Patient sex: F
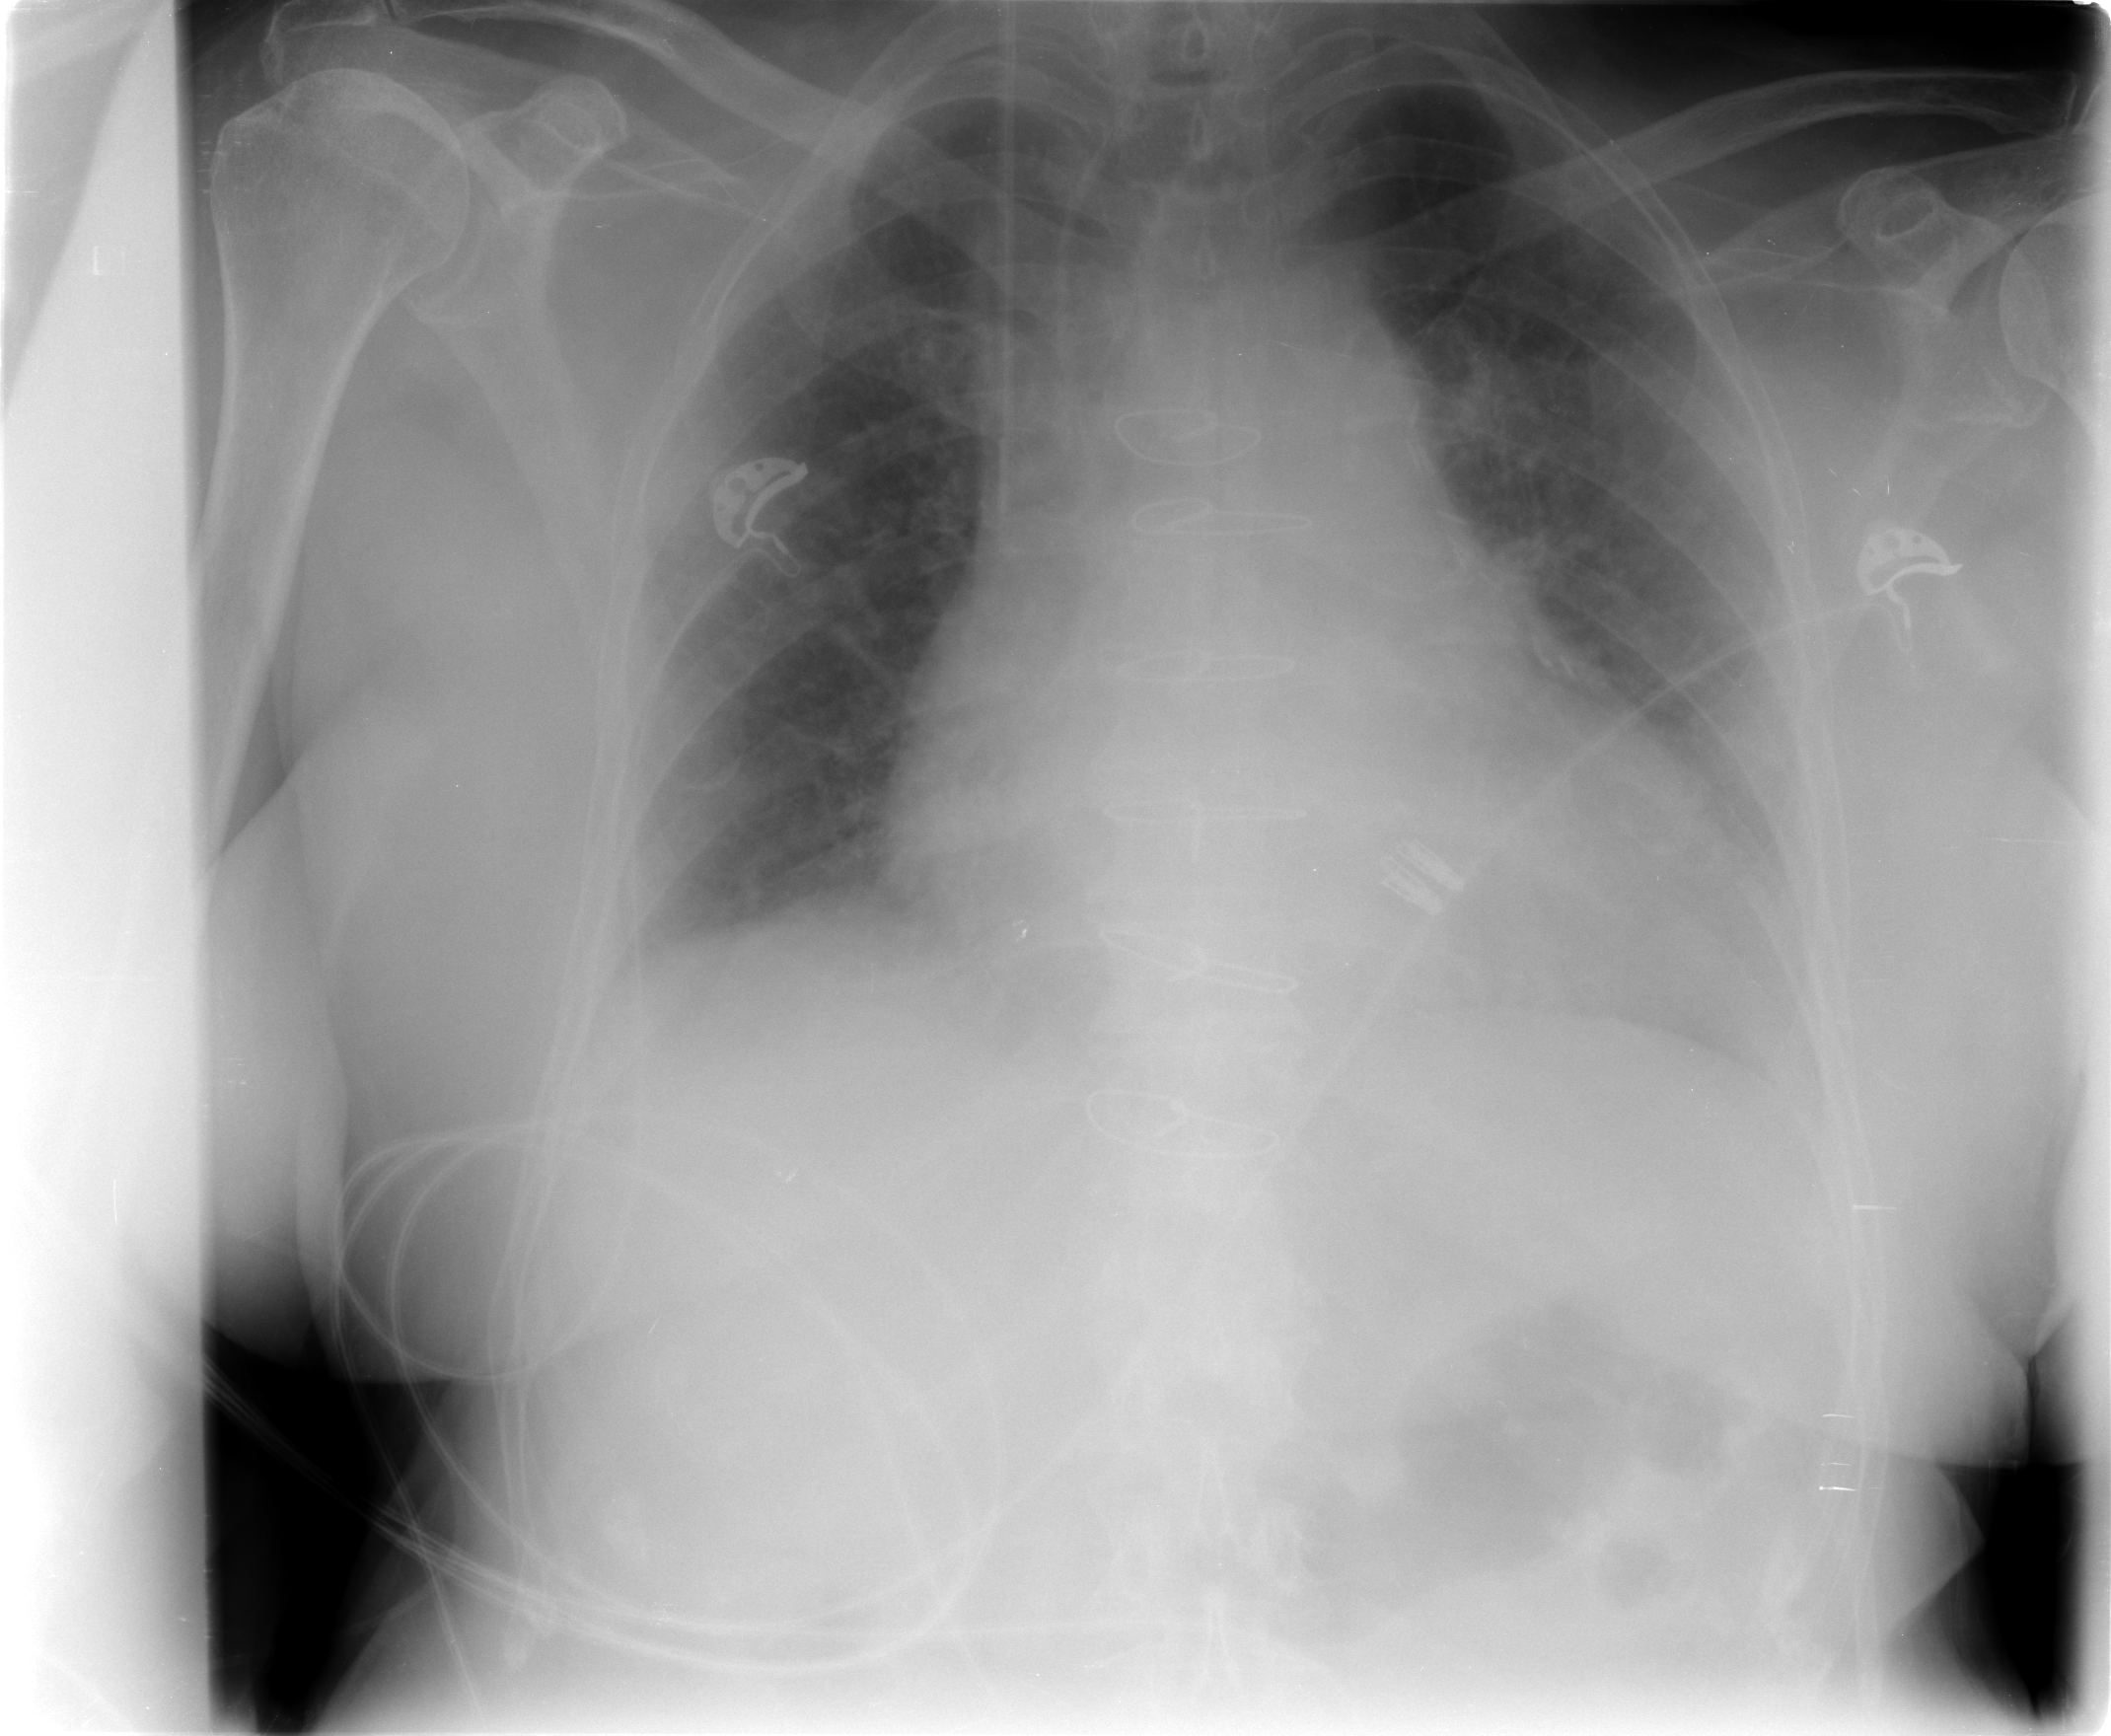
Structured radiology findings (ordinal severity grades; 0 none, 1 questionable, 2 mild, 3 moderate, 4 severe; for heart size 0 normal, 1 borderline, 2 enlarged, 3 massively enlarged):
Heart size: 2
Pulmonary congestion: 2
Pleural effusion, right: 2
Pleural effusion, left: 2
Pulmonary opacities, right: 0
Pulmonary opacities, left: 0
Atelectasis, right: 2
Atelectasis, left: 2